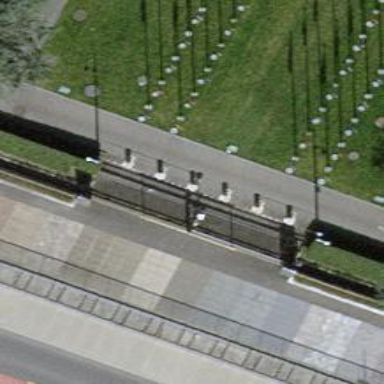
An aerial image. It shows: Rising bollard serving as barrier.